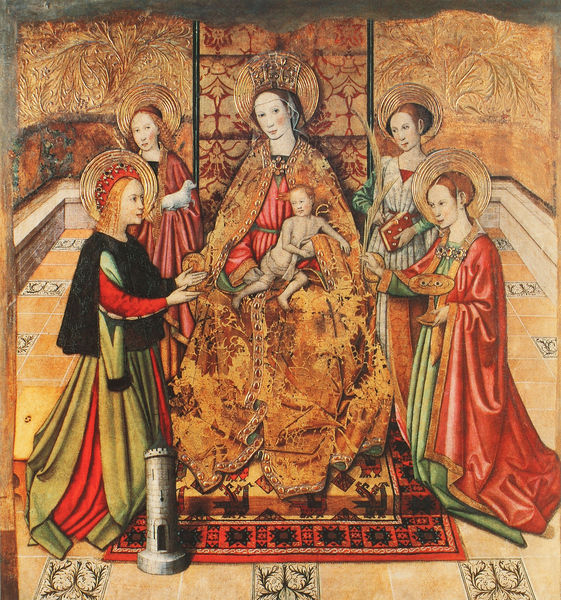
Titel: Altargemälde aus St. Michael
Künstler: Jaume Huguet
Institution: Barcelona, Museu Nacional d’Art de Catalunya
Schlagwörter: gemälde, nackt, umhang, frauen, grün, menschen, sitzen, frau, schwarz, weiss, hund, rot, tier, malerei, ornament, teppich, gewand, gold, kelch, sitzend, kind, mutter, krone, turm, ranken, baby, thron, lamm, buch, fliesen, knien, heiligenschein, nimbus, christus, jesus, königin, heilige, sechs, maria, madonna, mutter gottes, miniatur, marien, jesuskind, turn, stifter, barbara, katharina, königing, madonne, ursula, zrüüovj, thornend